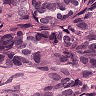
Metastatic tissue present: yes